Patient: sex M, age 74
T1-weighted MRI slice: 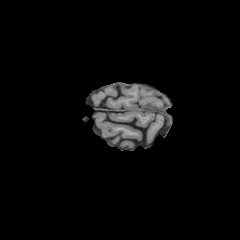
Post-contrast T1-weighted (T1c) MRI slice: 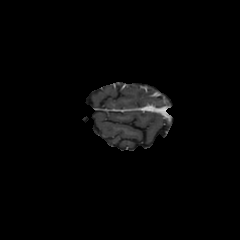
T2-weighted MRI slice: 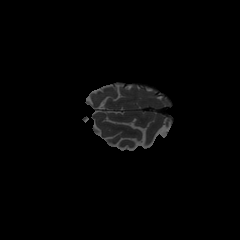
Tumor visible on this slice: no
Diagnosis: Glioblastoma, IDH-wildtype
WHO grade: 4